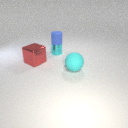
small cyan metal cylinder to the right of large red metal cube